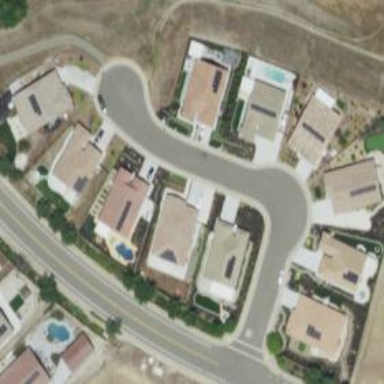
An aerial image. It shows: Asphalt road in residential area.